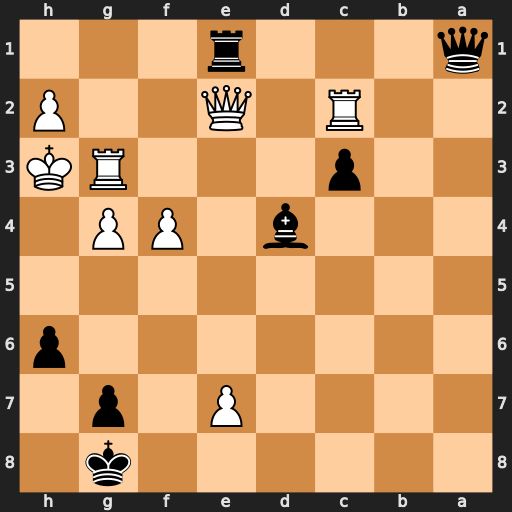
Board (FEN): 6k1/4P1p1/7p/8/3b1PP1/2p3RK/2R1Q2P/q3r3
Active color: b
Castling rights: -
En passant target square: -
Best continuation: Rxe2 Rxe2 Qf1+